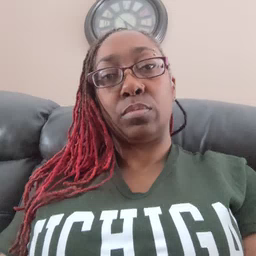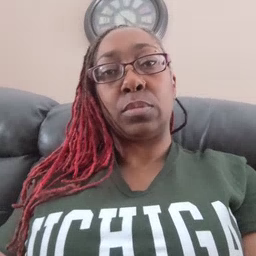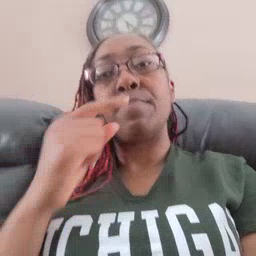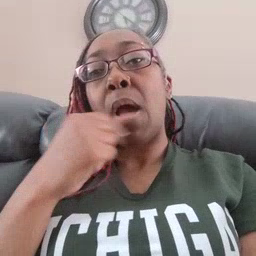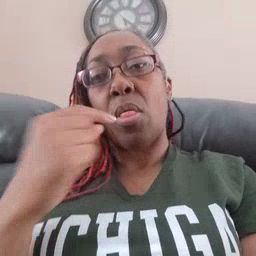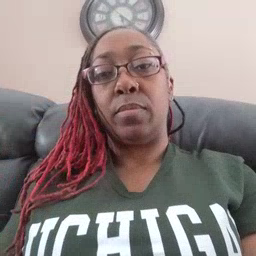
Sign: mouth